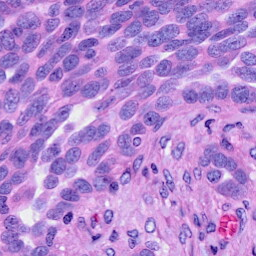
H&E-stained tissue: Ovarian